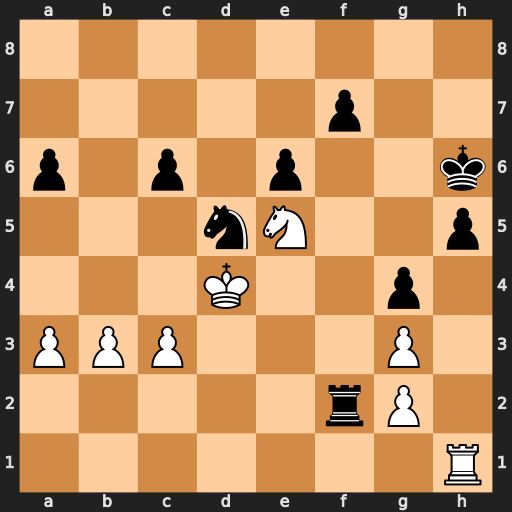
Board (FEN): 8/5p2/p1p1p2k/3nN2p/3K2p1/PPP3P1/5rP1/7R
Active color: w
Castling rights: -
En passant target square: -
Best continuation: Nxg4+ Kg5 Nxf2